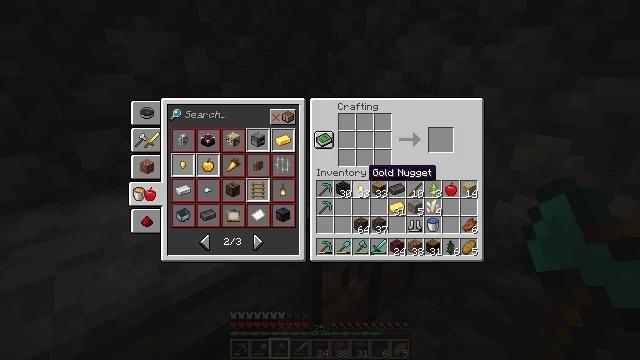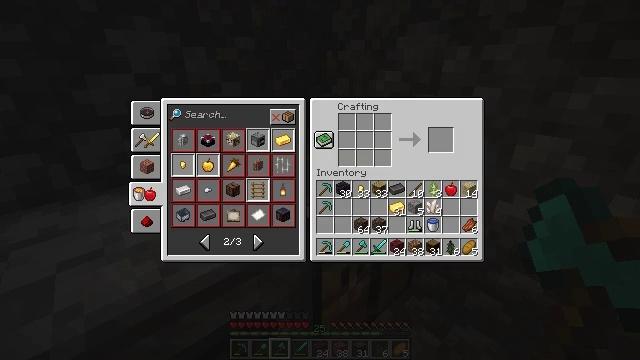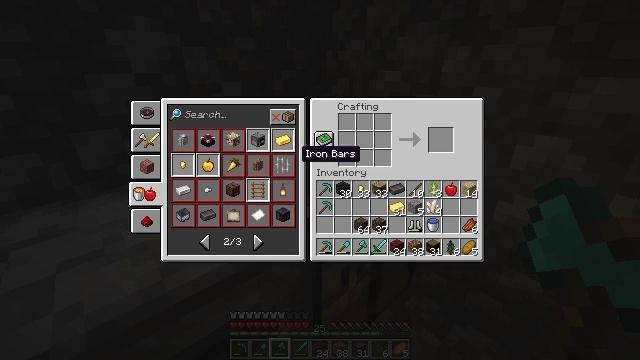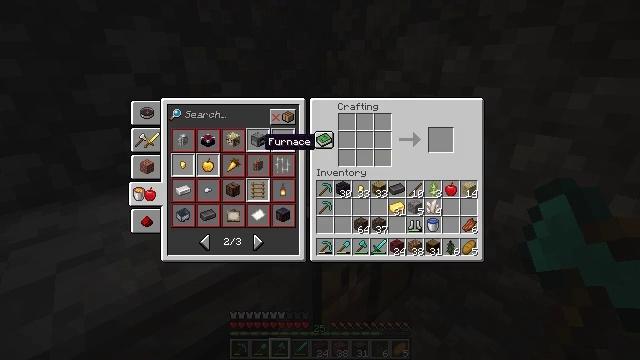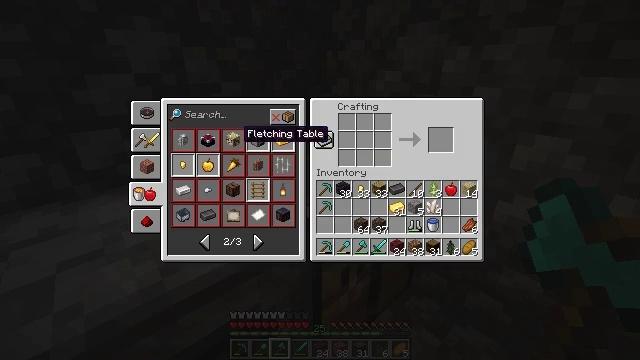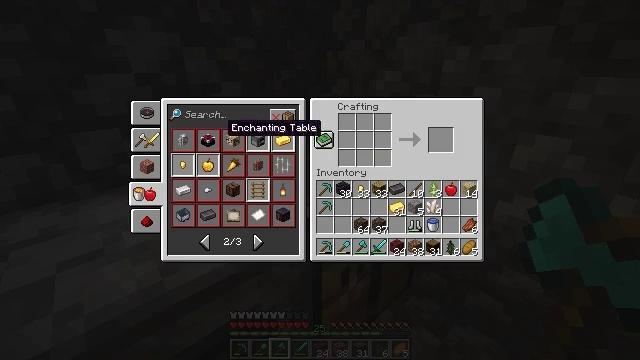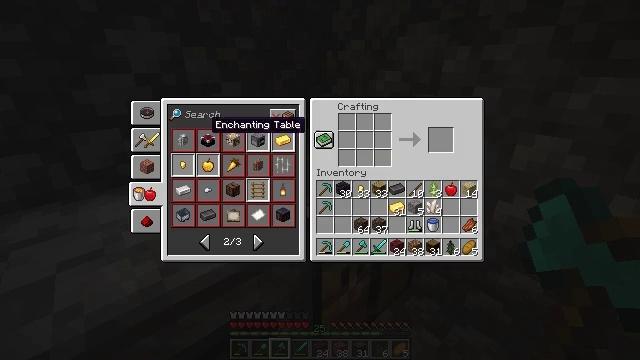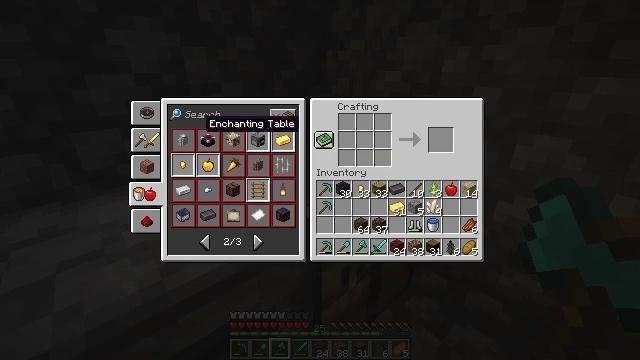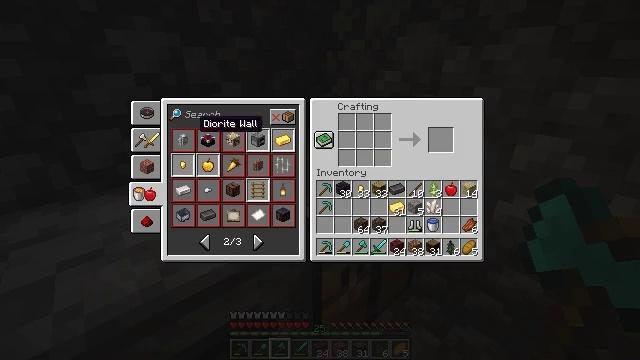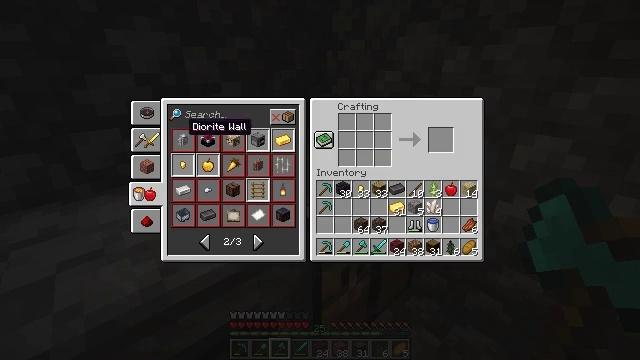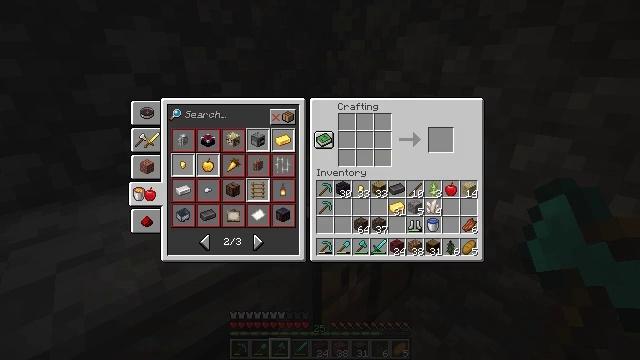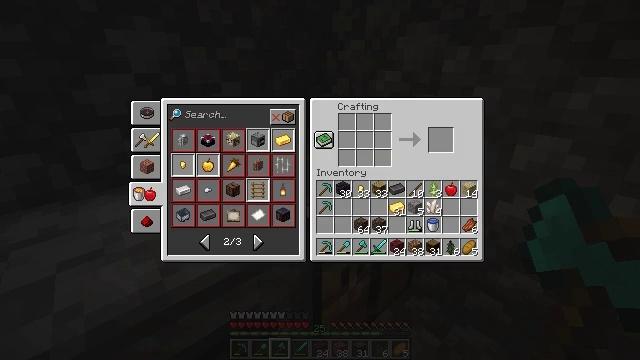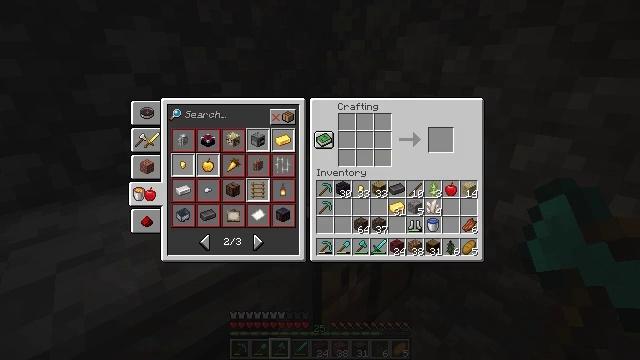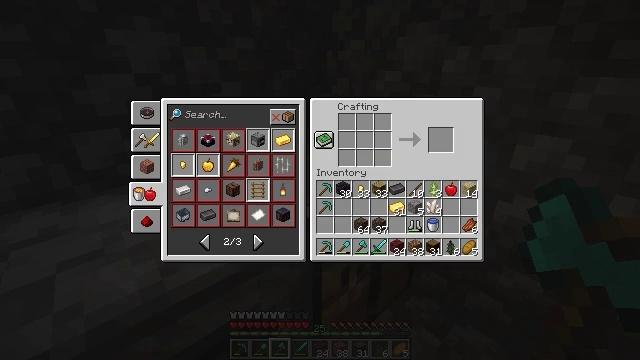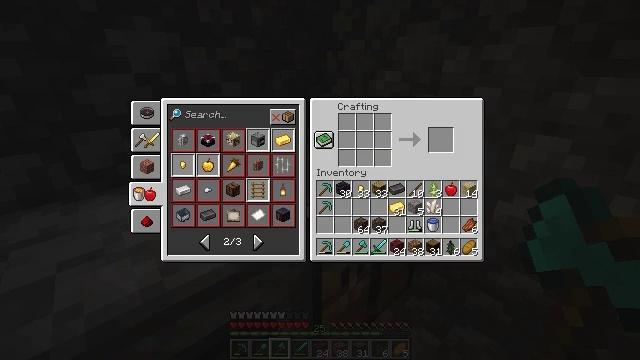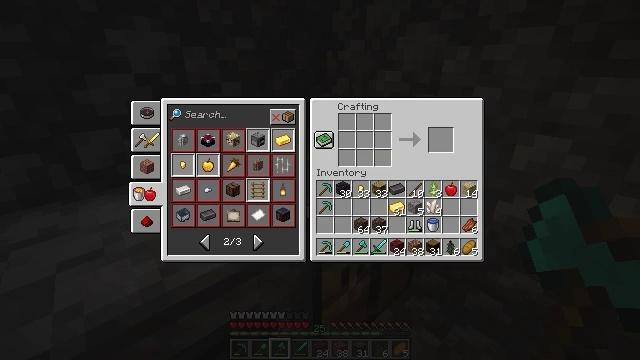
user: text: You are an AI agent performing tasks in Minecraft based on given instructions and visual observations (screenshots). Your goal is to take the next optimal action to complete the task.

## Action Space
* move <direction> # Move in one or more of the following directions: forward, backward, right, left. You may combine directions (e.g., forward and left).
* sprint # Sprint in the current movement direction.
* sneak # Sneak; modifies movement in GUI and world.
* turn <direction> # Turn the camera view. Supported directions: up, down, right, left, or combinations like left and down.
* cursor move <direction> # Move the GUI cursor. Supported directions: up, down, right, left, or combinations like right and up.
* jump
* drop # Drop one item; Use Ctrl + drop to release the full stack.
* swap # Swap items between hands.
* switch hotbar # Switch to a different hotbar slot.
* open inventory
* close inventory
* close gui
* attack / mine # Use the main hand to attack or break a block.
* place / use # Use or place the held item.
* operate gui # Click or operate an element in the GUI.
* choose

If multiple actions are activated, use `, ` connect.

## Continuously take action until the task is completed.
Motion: motion action
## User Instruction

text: Create a soul campfire at the crafting table.
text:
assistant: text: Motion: cursor move left and up
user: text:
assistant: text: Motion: cursor move left and up
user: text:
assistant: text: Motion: cursor move left and up
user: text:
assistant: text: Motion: cursor move left and up
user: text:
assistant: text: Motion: cursor move left
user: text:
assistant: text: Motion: cursor move left
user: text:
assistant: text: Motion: no_op
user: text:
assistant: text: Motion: no_op
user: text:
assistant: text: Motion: cursor move left
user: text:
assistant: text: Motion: cursor move left
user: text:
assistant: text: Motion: cursor move left
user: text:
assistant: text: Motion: no_op
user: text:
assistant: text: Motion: no_op
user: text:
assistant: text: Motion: no_op
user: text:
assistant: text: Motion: no_op
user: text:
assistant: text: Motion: operate gui
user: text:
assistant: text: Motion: operate gui
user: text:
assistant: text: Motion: operate gui
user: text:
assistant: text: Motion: no_op
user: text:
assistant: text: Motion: no_op
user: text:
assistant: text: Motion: no_op
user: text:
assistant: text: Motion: no_op
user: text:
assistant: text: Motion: no_op
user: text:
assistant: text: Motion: no_op
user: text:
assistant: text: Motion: no_op
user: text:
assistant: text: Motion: no_op
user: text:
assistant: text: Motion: operate gui
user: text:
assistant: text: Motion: operate gui
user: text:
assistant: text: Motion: operate gui
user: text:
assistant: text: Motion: no_op